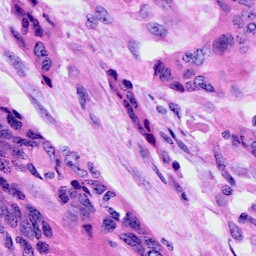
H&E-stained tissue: Cervix